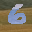
Label: 6